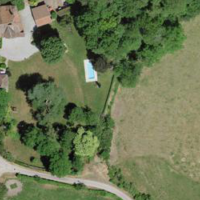
EUNIS habitat code: 52
Species observed at this site:
Prunus spinosa